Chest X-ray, AP view. Patient: 46 years old, sex F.
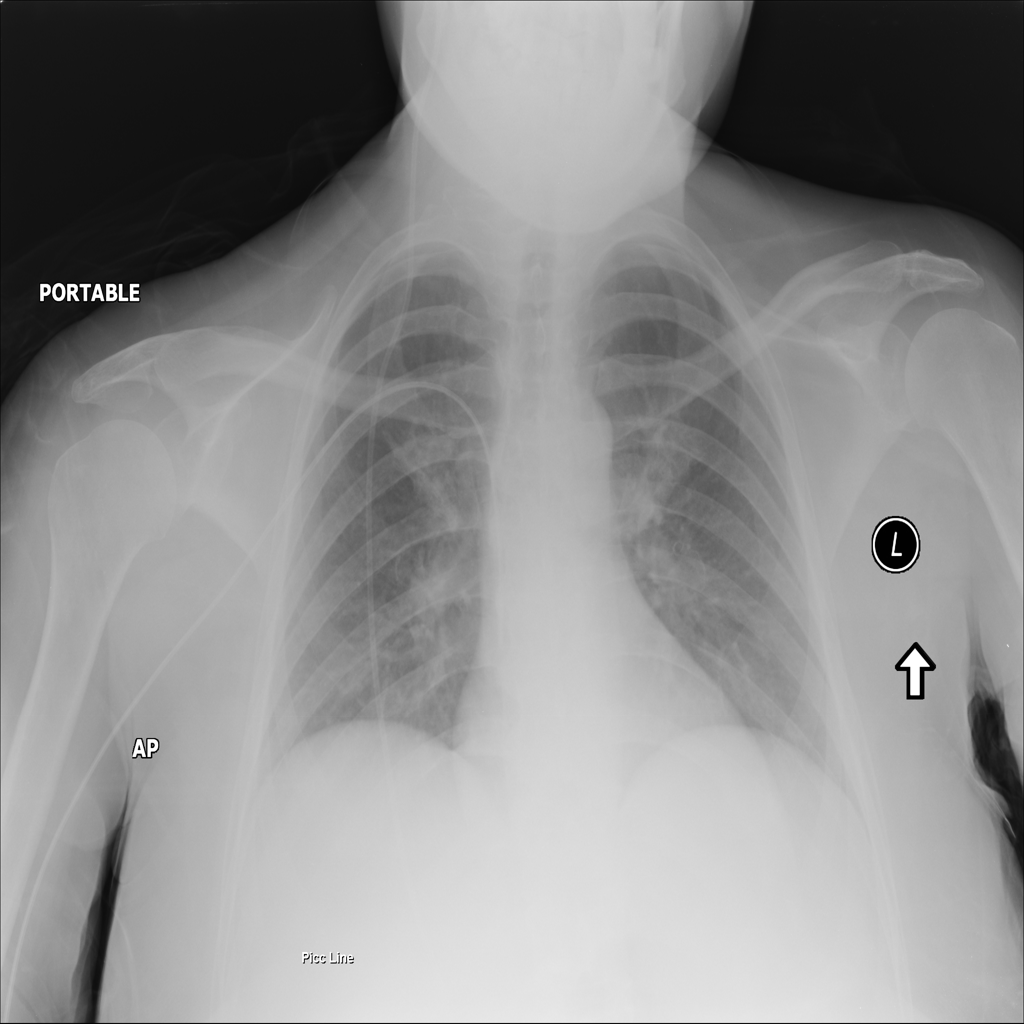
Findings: No Finding